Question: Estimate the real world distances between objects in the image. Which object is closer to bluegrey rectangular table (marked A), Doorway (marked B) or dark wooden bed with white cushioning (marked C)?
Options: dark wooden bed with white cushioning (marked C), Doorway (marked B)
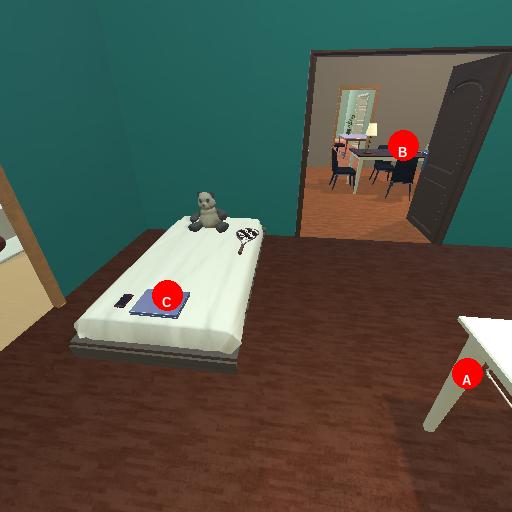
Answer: dark wooden bed with white cushioning (marked C)